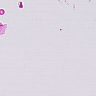
Metastatic tissue present: no